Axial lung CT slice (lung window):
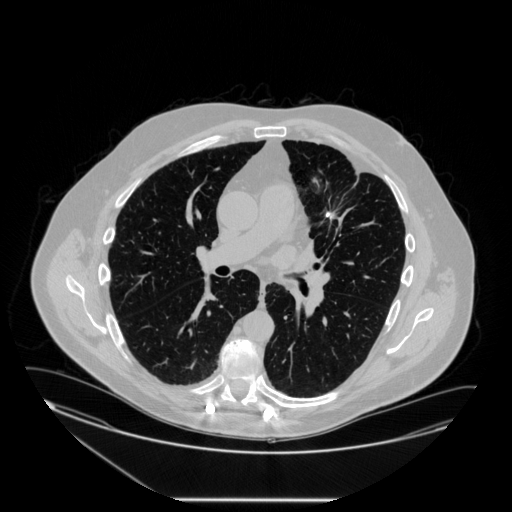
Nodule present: no